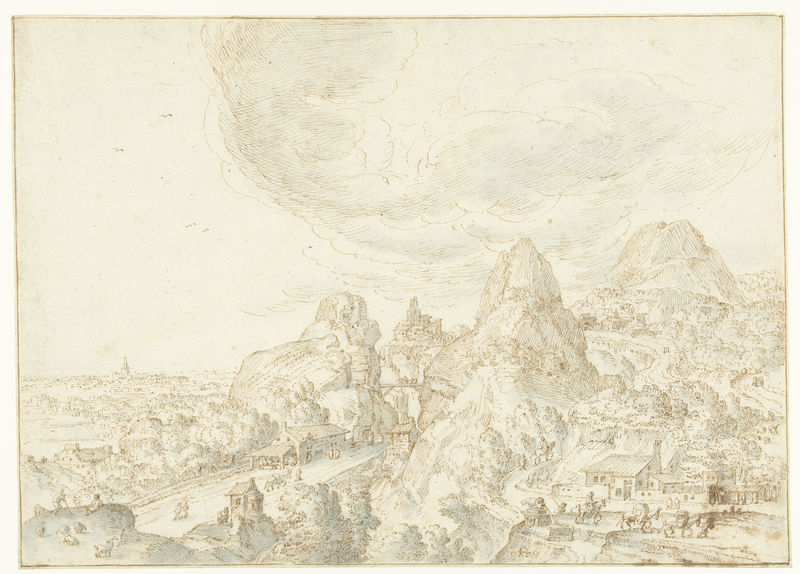
Titel: Landschap met bergen en een kronkelende weg
Künstler: Hendrick van Cleve
Standort: Amsterdam
Institution: Rijksmuseum
Schlagwörter: felsen, himmel, wolken, fluss, landschaft, menschen, zeichnung, gebäude, vögel, turm, berge, people, red, white, black, gray, old, brown, cloud, clouds, horses, sky, building, hills, house, landscape, mountain, mountains, horizon, roof, roofs, tower, trees, village, forest, path, road, castle, sketch, birds, cliffs, storm, wind, bridge, town, valley, ink, walls, buildings, farmer, horse, peaks, wagon, sheep, chimney, sheeps, train, tan, shepherd, goats, station, sepia, rail, vista, inn, route, shed, passage, faint, cargo, cky, packs